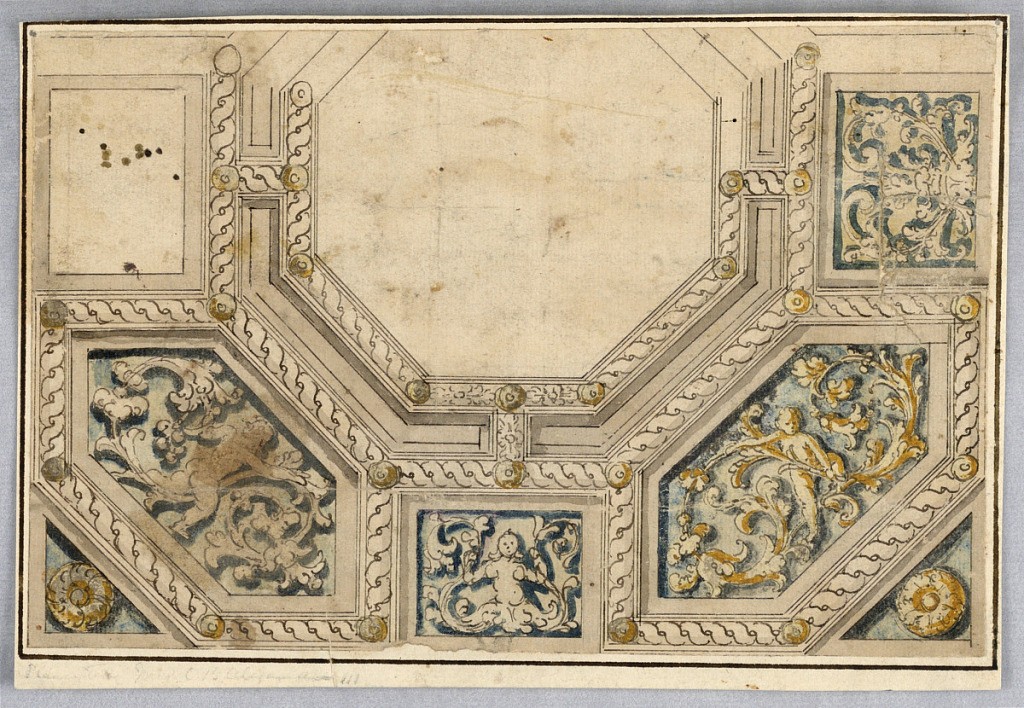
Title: Design for a Ceiling
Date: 16th century
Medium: Pen and brown ink with brown, blue and yellow wash Support: off-white paper on secondary paper support
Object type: Drawing
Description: Part of a ceiling shown. At center, a blank octagonal frame flanked laterally with rectangles, the right one with scrolling ornament. Below two lozenge-shapes are decorated with putti and arabesques. At center, a mermaid. Frames are decorated with guilloche and rosettes. Two larger rosettes at the lower corners.